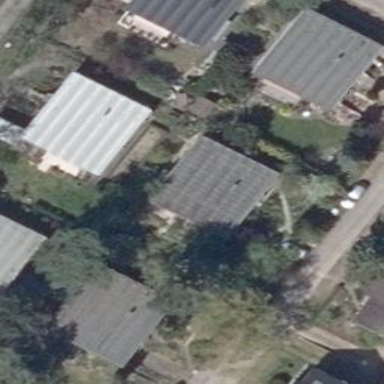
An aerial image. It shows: Detached building.